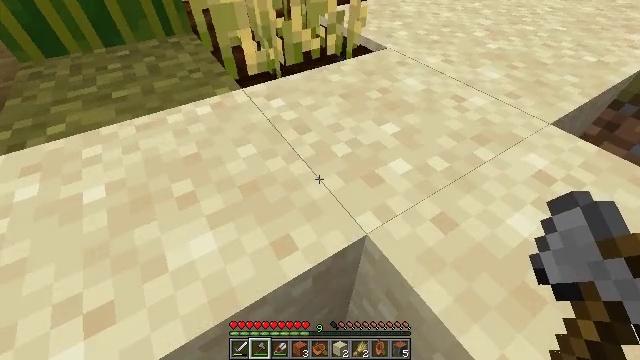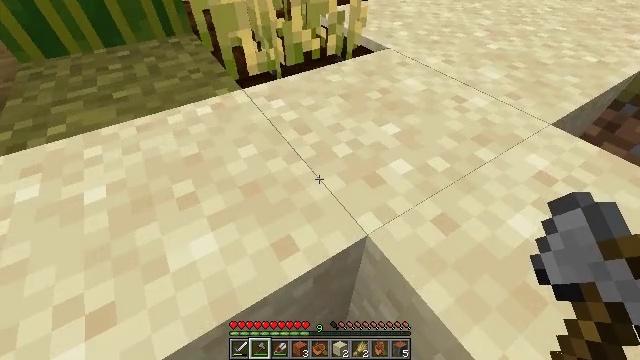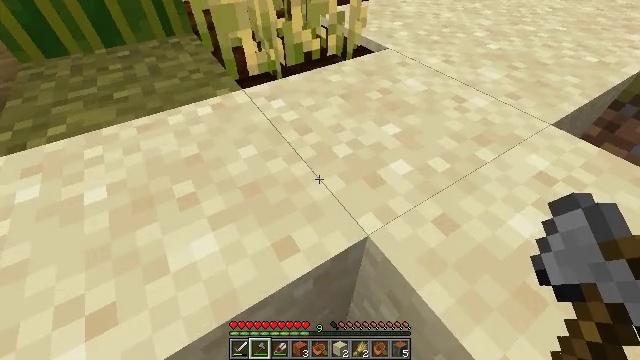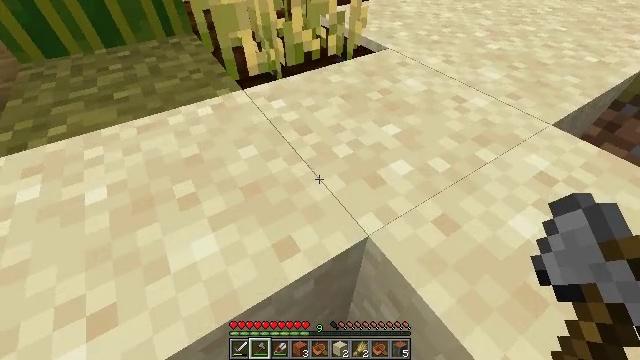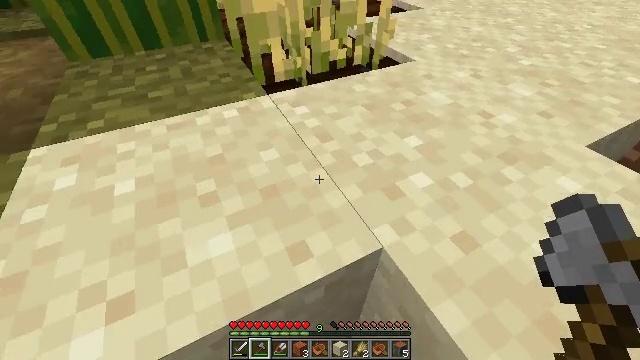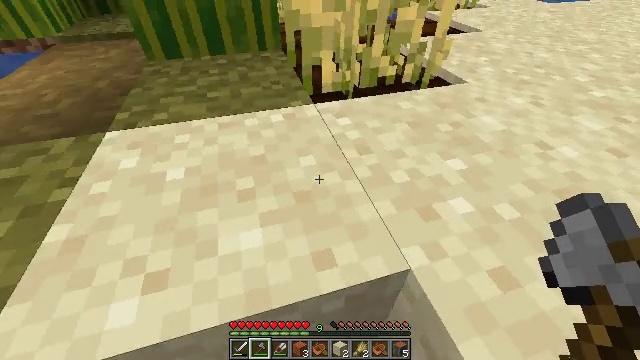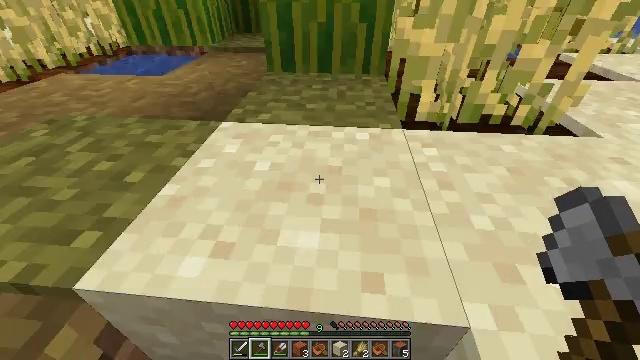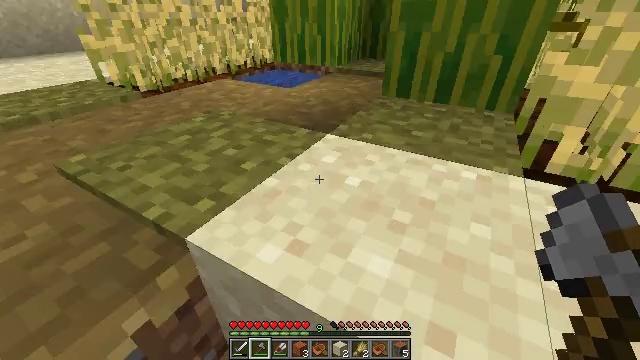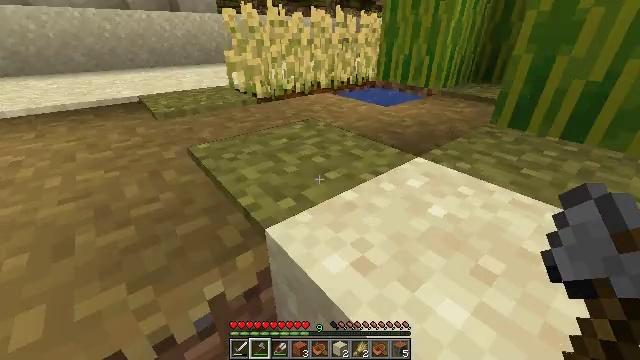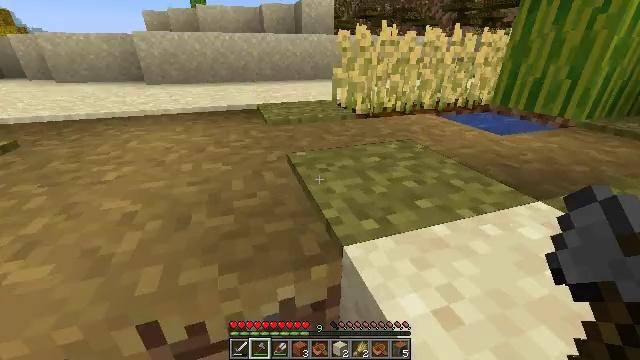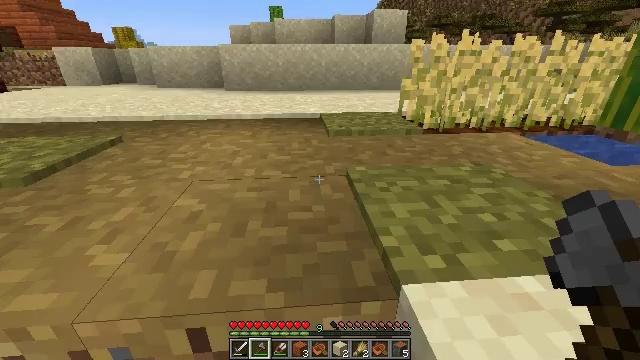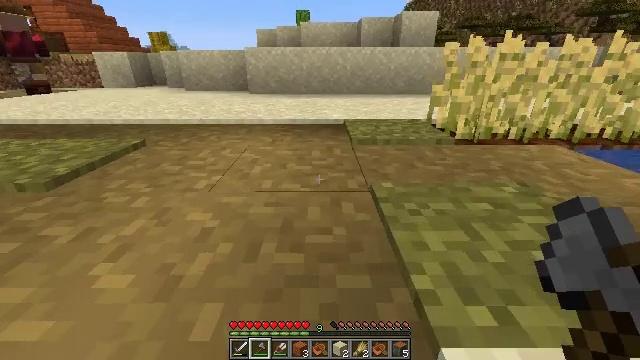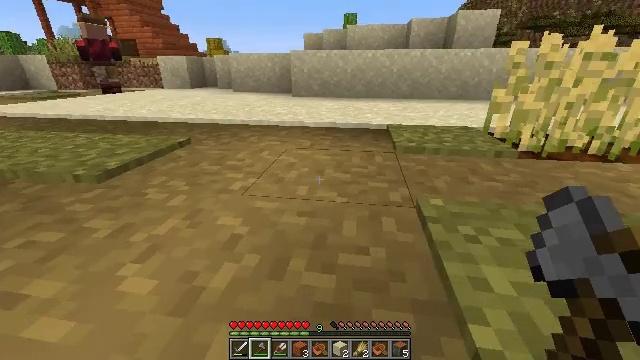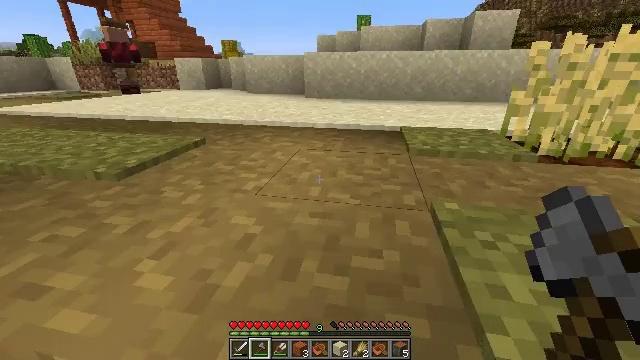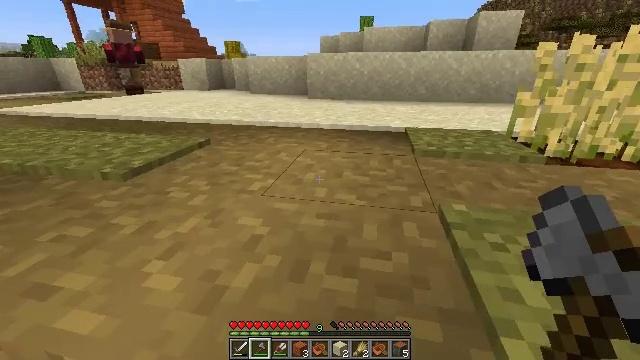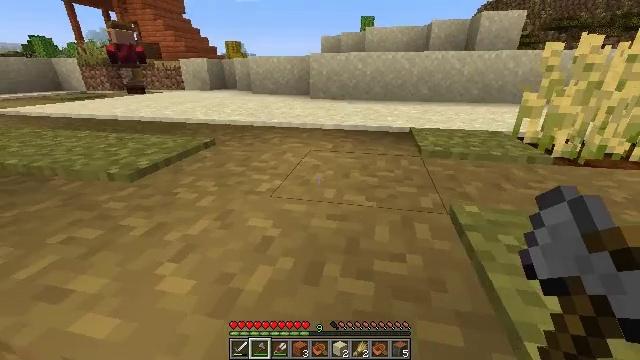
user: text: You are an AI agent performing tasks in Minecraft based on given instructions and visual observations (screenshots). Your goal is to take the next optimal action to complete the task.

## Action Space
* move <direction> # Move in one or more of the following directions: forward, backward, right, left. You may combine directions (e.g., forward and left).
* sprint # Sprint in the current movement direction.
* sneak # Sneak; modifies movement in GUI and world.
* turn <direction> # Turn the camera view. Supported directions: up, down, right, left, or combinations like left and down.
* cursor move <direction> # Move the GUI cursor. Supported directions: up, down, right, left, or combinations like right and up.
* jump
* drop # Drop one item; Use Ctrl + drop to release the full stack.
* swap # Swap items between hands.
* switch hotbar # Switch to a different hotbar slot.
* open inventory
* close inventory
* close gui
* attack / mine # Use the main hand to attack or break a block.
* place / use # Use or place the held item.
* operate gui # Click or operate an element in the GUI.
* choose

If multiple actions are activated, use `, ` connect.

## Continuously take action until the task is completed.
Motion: motion action
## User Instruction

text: Gather an orange bed for future use.
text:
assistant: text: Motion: move forward
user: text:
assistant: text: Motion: move forward
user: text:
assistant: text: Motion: move forward
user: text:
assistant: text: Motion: move forward, turn left and up
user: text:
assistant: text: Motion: turn left and up
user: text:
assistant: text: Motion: turn left and up
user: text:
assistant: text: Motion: turn left and up
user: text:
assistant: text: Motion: turn left and up
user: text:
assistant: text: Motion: move forward, turn left and up
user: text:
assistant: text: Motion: move forward, turn left and up
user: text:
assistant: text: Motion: move forward, turn left
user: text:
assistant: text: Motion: move forward, turn left
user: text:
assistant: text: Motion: move forward, turn left
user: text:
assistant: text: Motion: move forward
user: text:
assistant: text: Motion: move forward
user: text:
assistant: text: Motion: move forward, jump
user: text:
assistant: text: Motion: move forward, jump
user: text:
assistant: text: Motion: move forward, jump
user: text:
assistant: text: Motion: move forward, jump
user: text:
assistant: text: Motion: move forward, jump
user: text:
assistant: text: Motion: move forward, turn left and up, jump
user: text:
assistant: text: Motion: move forward, turn left and up
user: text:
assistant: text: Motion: move forward, turn left and up
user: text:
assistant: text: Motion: move forward, turn left
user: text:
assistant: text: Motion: move forward, turn left
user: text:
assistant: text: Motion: move forward, turn left
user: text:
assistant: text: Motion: move forward
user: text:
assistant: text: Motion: move forward
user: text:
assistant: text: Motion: move forward
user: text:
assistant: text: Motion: move forward